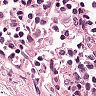
Metastatic tissue present: no